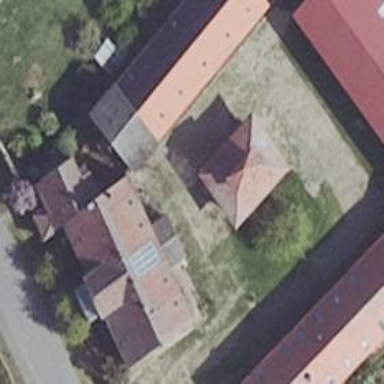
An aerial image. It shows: Shed.